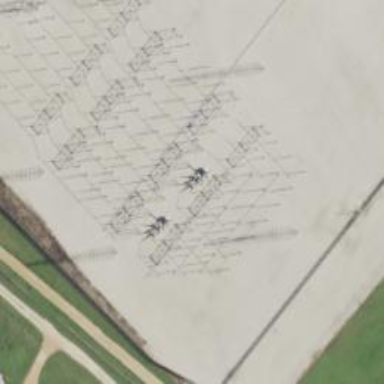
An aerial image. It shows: Switch for power supply.